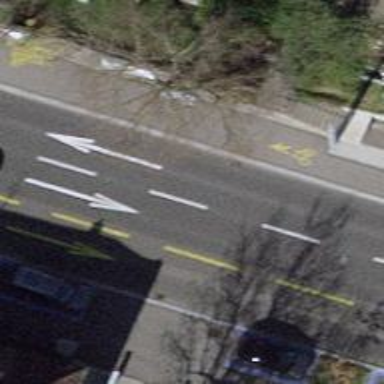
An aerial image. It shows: Secondary road with asphalt surface. There is separate sidewalk and cycleway on the left side that shares the busway.